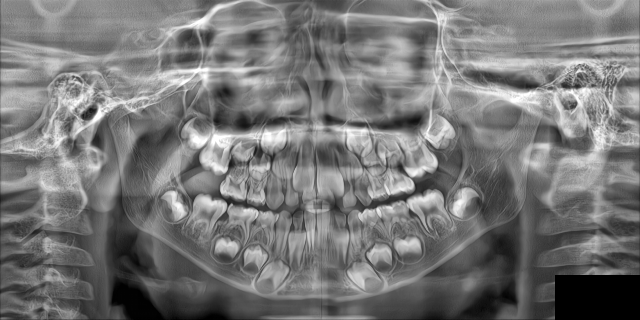
child